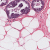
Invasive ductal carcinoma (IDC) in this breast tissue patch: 0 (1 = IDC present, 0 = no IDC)